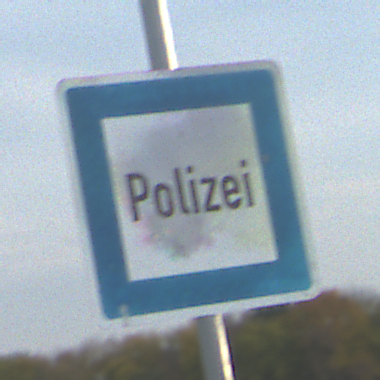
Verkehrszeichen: Polizei
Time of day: SunriseSunset
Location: Outdoor (Nature)
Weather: PartlyCloudy
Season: NotSpecified
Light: Natural